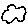
Label: cloud